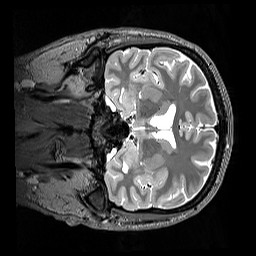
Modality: T2w
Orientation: coronal
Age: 31
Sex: male
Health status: healthy
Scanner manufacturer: siemens
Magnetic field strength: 3 T
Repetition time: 3.2 s
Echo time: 0.568 s